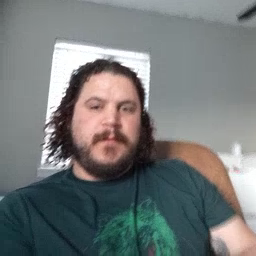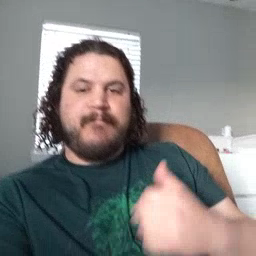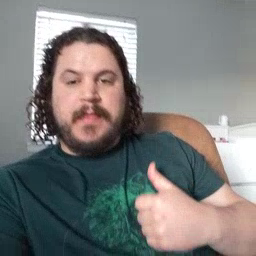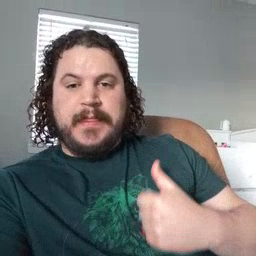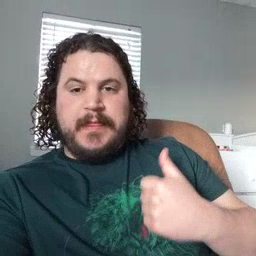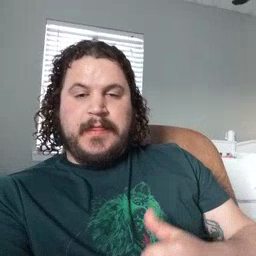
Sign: bath